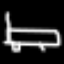
Label: bed